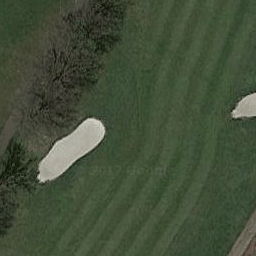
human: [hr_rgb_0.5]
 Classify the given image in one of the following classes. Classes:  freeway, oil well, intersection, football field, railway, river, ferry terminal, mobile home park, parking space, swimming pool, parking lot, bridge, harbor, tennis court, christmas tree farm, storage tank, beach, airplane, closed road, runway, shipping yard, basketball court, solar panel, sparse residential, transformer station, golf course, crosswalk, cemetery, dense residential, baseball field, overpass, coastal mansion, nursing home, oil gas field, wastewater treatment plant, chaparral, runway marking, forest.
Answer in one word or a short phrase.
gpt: golf course